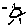
Label: sun